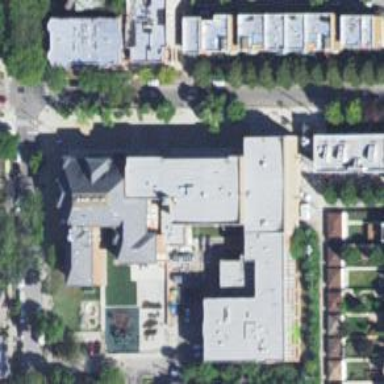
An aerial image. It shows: School building.